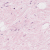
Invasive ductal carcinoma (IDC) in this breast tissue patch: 0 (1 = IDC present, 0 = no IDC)